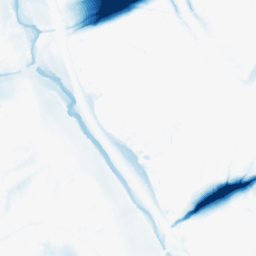
Category: morphological
Decomposition family: morphological_ellipse
Decomposition parameters: operation: closing
width: 50
height: 50
Upsampling method: sinc_blackman
Upsampling parameters: scale: 4
kernel_size: 16
Upsampling scale: 4